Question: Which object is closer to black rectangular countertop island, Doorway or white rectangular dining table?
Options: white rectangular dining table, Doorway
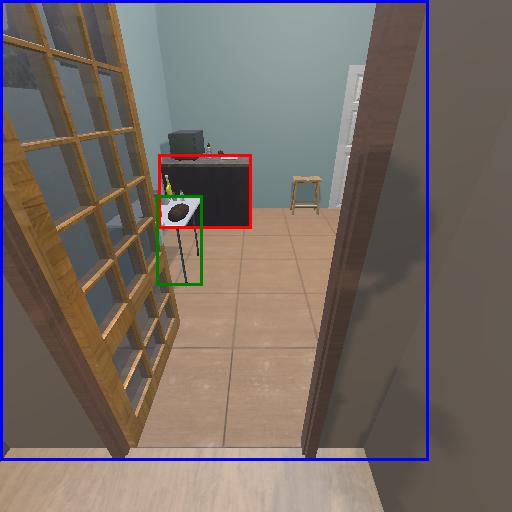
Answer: white rectangular dining table